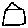
Label: house